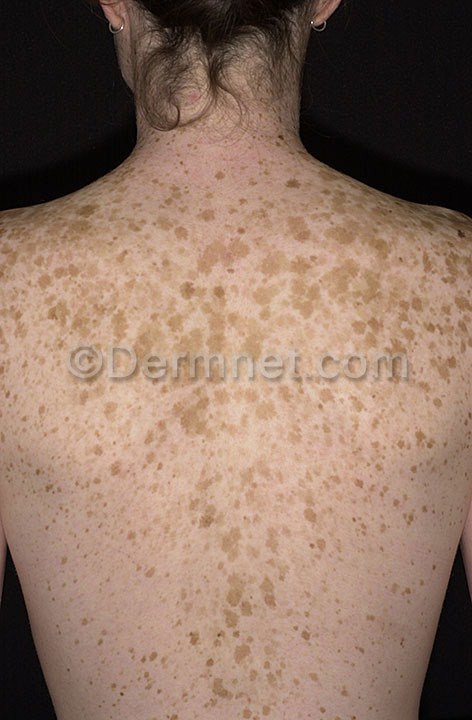
Disease: Light Diseases and Disorders of Pigmentation